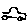
Label: car